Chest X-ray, PA view. Patient: 52 years old, sex M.
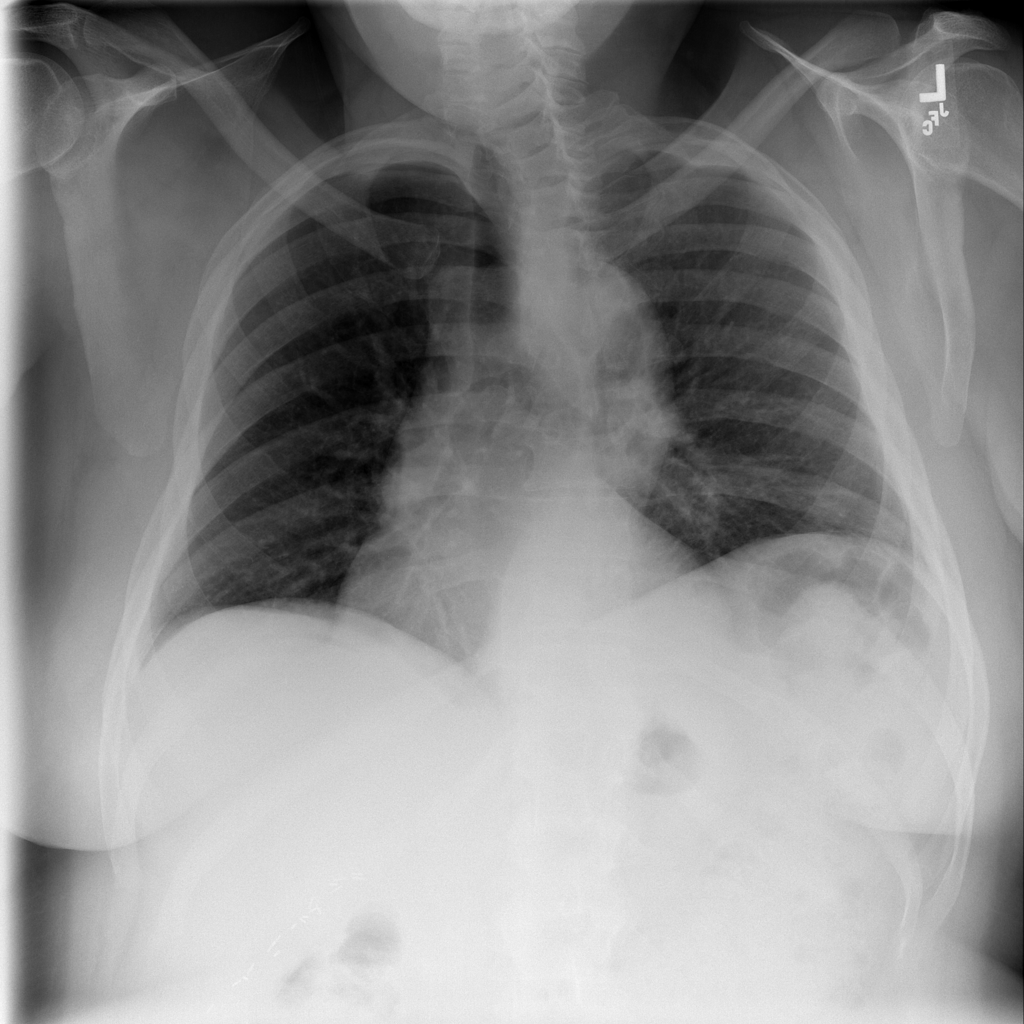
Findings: No Finding